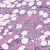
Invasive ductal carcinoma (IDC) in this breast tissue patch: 1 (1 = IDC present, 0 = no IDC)